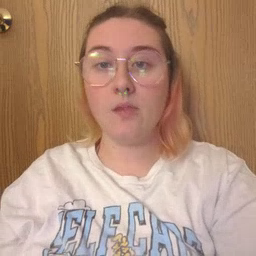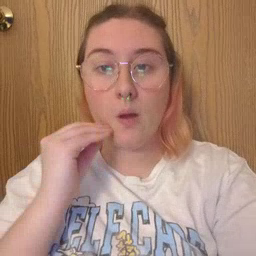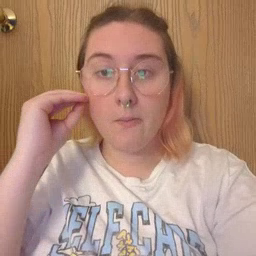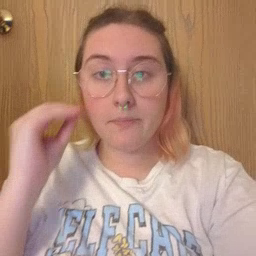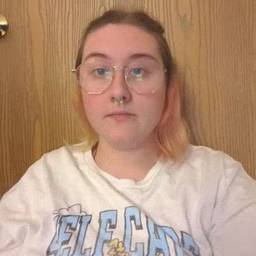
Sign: home